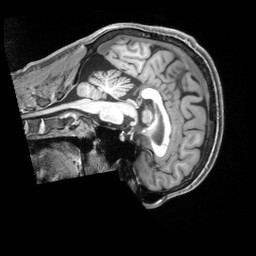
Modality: T1w
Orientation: sagittal
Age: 29
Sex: male
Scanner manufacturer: siemens
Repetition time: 2.3 s
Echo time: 0.00229 s